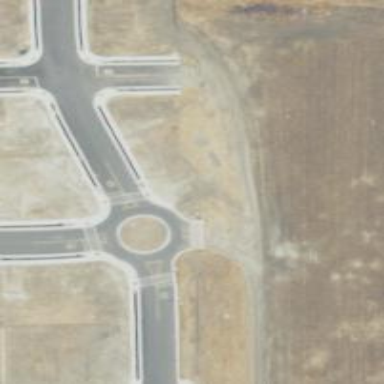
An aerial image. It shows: Turning loop on the road.